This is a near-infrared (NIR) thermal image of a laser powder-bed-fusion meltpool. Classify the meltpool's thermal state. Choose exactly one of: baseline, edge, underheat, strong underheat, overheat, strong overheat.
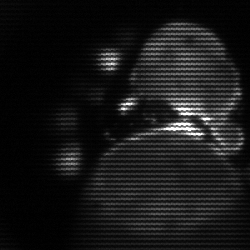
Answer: edge